Interaction volume radius: 5 \u00c5
Interaction volume height: 10 \u00c5
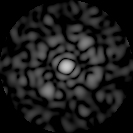
Disorder parameter: 0.8